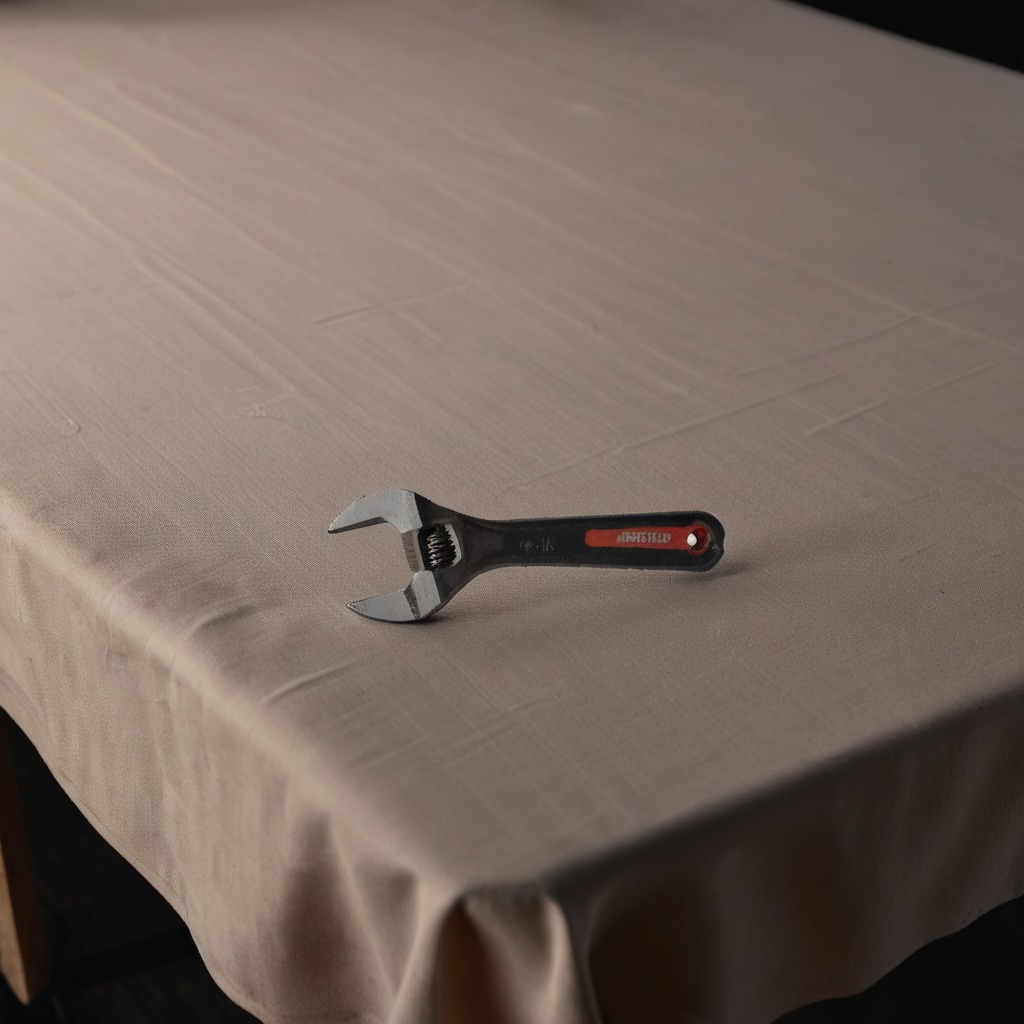
An wrench is lying on a wooden table.